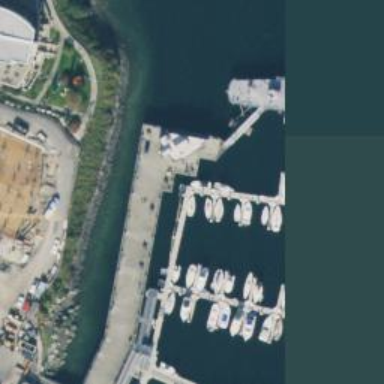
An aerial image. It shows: Pier with mooring facilities.